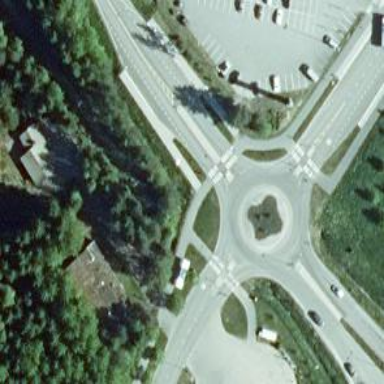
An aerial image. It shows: Tertiary road made of asphalt leading to roundabout junction.